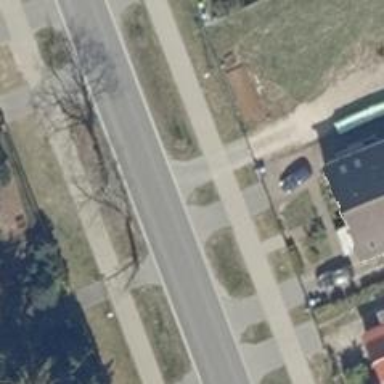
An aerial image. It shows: Driveway.